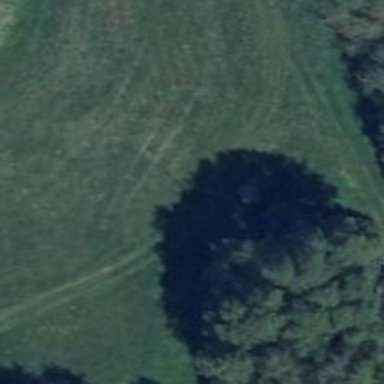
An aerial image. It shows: Hunting stand.